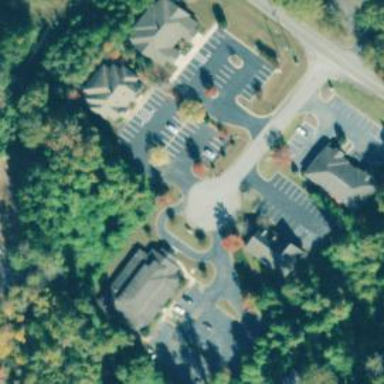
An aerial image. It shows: Healthcare clinic.